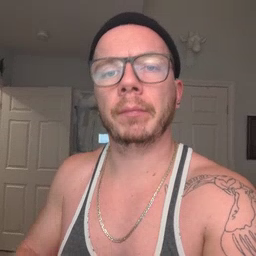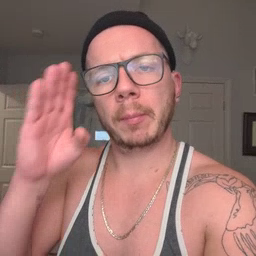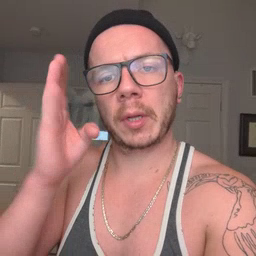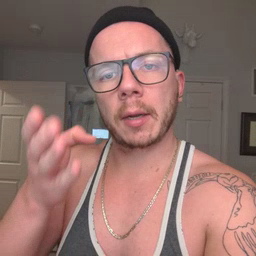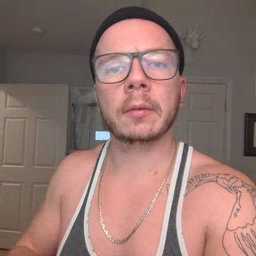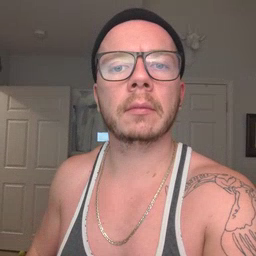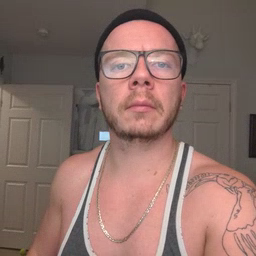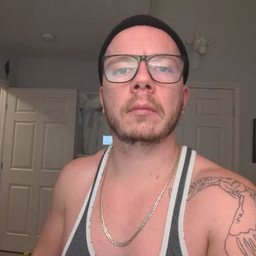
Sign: pretend